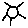
Label: sun